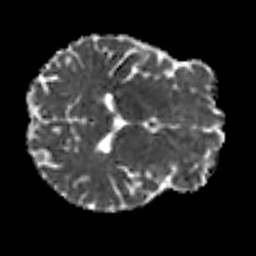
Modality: MD
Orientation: axial
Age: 31
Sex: male
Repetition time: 8.4 s
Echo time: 0.09 s